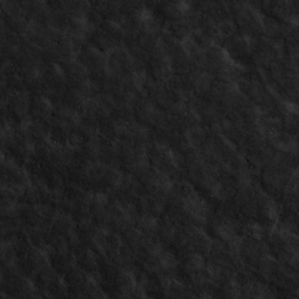
Label: non_frost